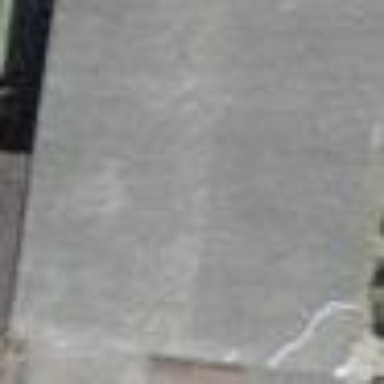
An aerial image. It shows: Garage building.